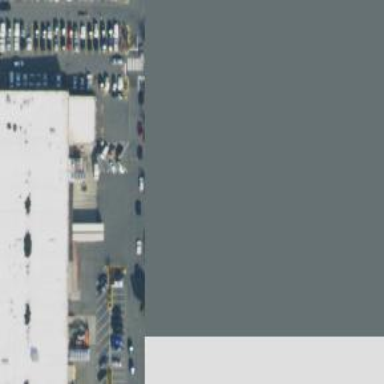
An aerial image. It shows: Trolley bay.